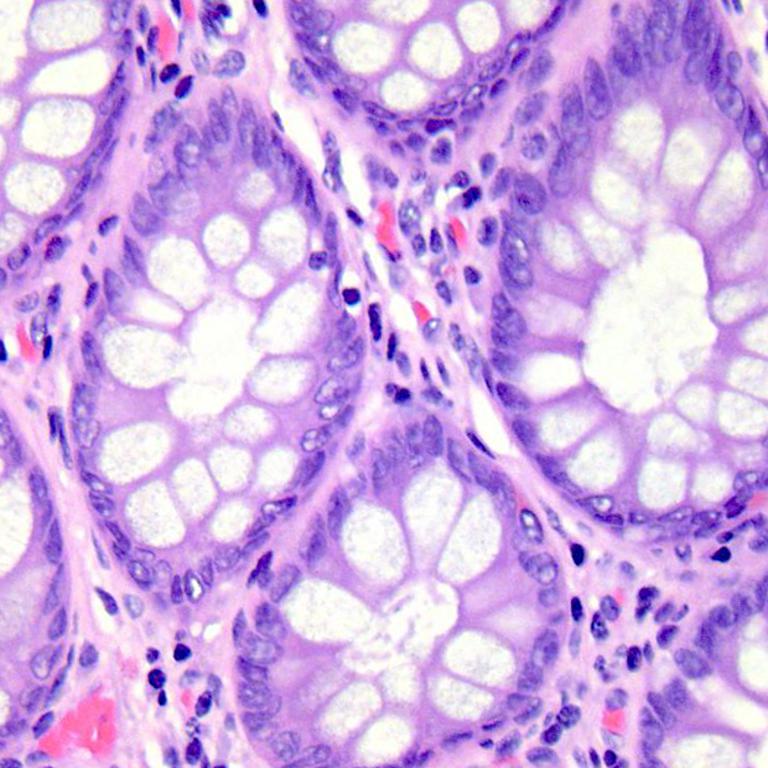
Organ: colon
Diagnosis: benign